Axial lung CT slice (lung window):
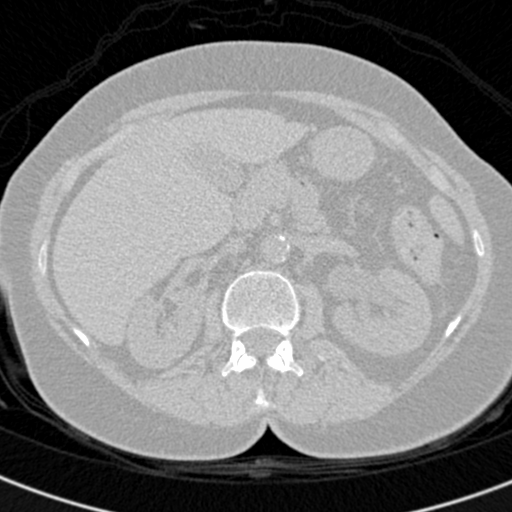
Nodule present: no